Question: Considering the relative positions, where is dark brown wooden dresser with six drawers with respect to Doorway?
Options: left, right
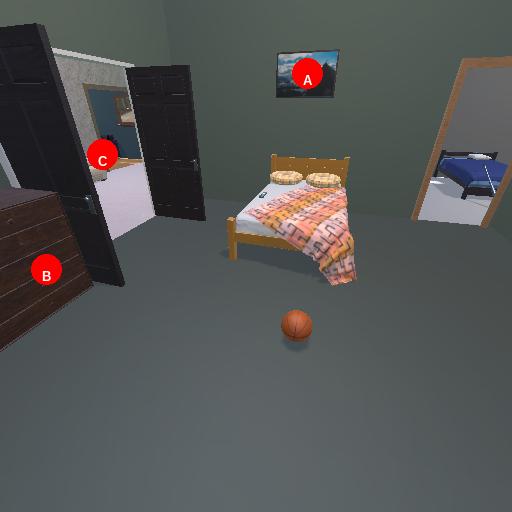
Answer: left